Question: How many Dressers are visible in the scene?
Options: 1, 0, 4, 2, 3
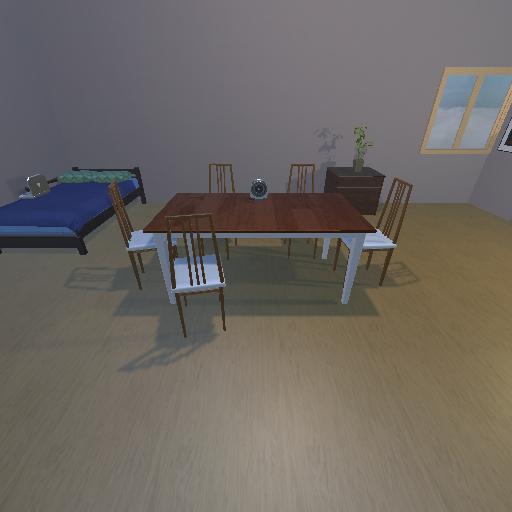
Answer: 1